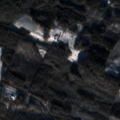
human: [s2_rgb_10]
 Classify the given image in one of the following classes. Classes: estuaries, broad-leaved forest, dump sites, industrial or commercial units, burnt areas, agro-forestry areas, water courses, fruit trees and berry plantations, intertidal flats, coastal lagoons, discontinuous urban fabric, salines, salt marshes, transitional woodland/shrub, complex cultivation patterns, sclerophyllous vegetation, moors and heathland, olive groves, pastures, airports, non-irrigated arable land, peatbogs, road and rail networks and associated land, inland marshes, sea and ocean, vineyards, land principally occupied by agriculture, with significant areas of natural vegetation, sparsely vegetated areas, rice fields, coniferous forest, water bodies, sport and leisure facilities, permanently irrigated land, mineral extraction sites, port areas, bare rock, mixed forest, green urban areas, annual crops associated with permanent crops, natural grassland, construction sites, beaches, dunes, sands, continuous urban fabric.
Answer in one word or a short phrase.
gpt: mixed forest